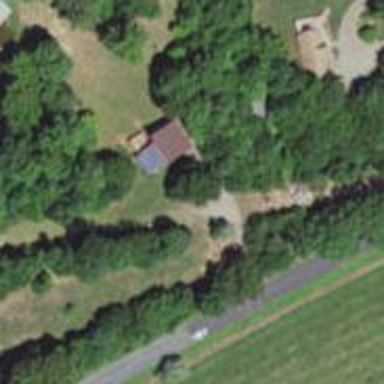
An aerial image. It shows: Driveway leading to service road.